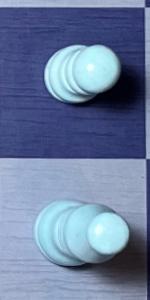
Label: Bishop_White